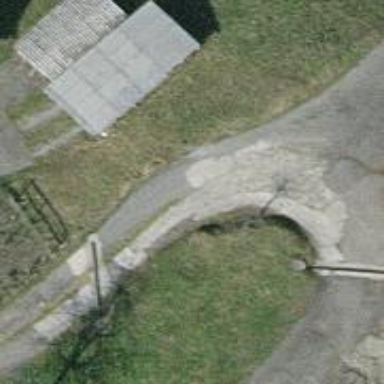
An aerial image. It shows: Track with grade 2 tracktype.